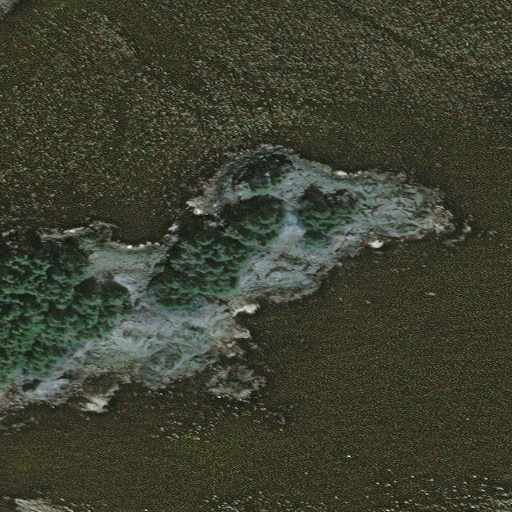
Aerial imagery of island in Alaska named Grace Island containing only unknown